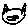
Label: cat